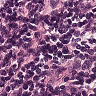
Metastatic tissue present: no